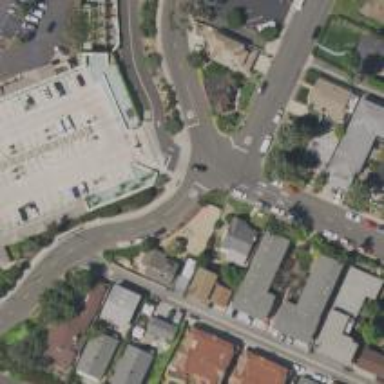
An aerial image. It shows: Intersection with stop sign.